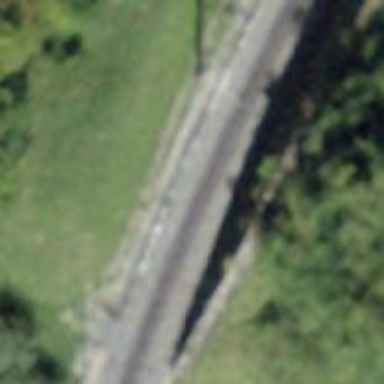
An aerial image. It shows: Narrow-gauge railway with 1 track. The tracks are electrified with contact line.